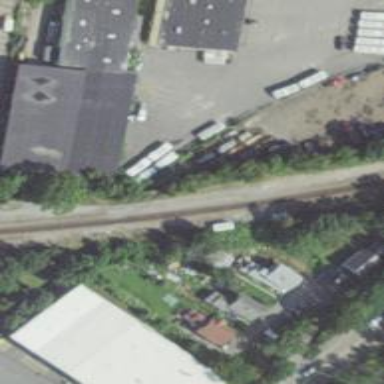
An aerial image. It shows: Railway junction.